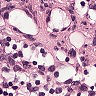
Metastatic tissue present: no